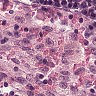
Metastatic tissue present: no